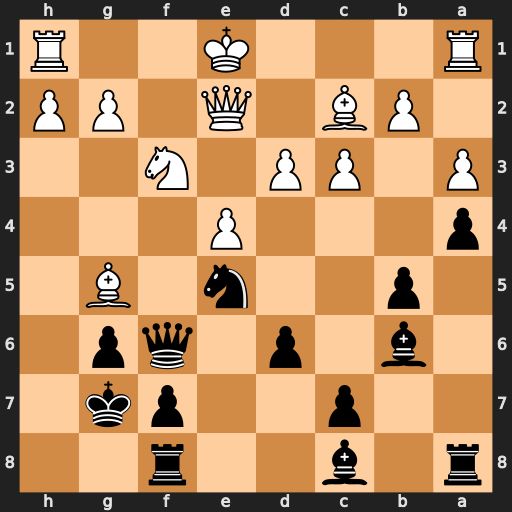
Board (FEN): r1b2r2/2p2pk1/1b1p1qp1/1p2n1B1/p3P3/P1PP1N2/1PB1Q1PP/R3K2R
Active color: b
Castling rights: KQ
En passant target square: -
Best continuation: Nxf3+ Qxf3 Qxg5